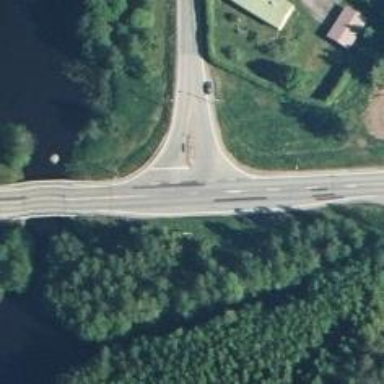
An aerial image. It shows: Asphalt road designated as trunk highway.